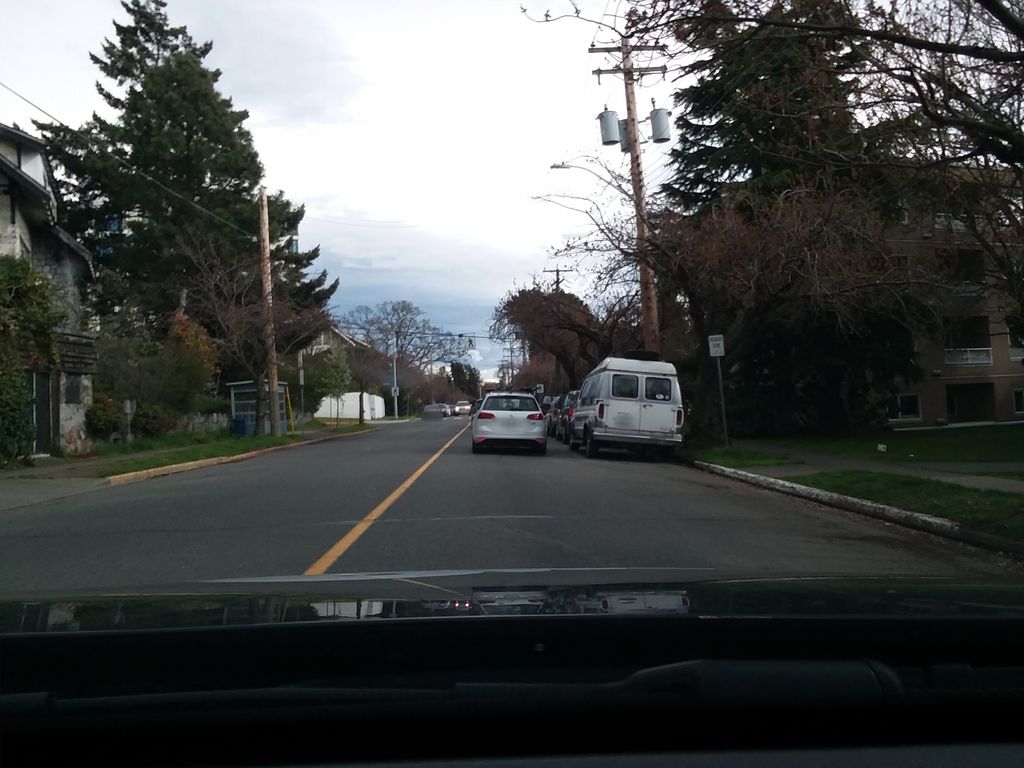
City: victoria